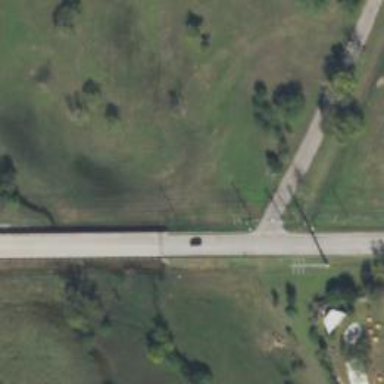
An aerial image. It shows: Tertiary road passing over bridge.